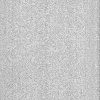
Atmospheric dust classification: dusty